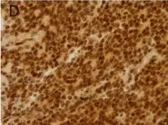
Pathological examination. Friend leukemia virus integration 1 (FLI-1).
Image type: pathology (immunostaining)